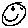
Label: smiley face